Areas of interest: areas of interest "Logistics and Express Delivery"
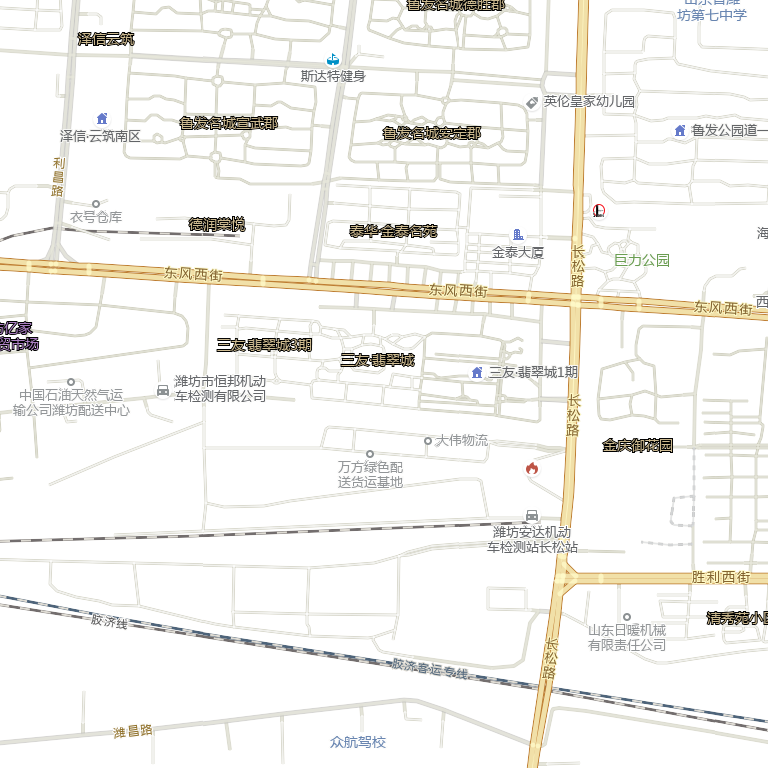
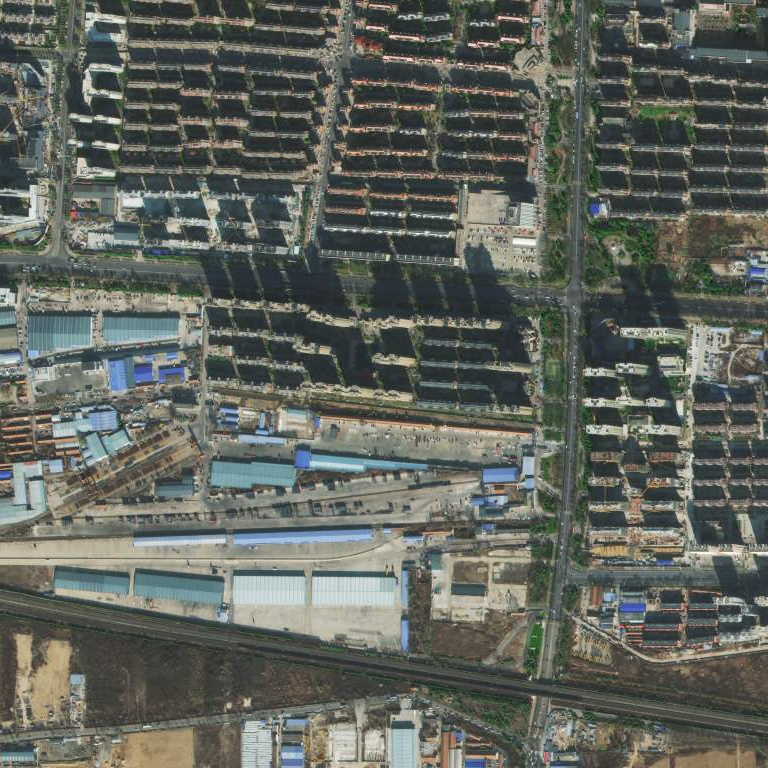